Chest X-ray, PA view. Patient: 49 years old, sex F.
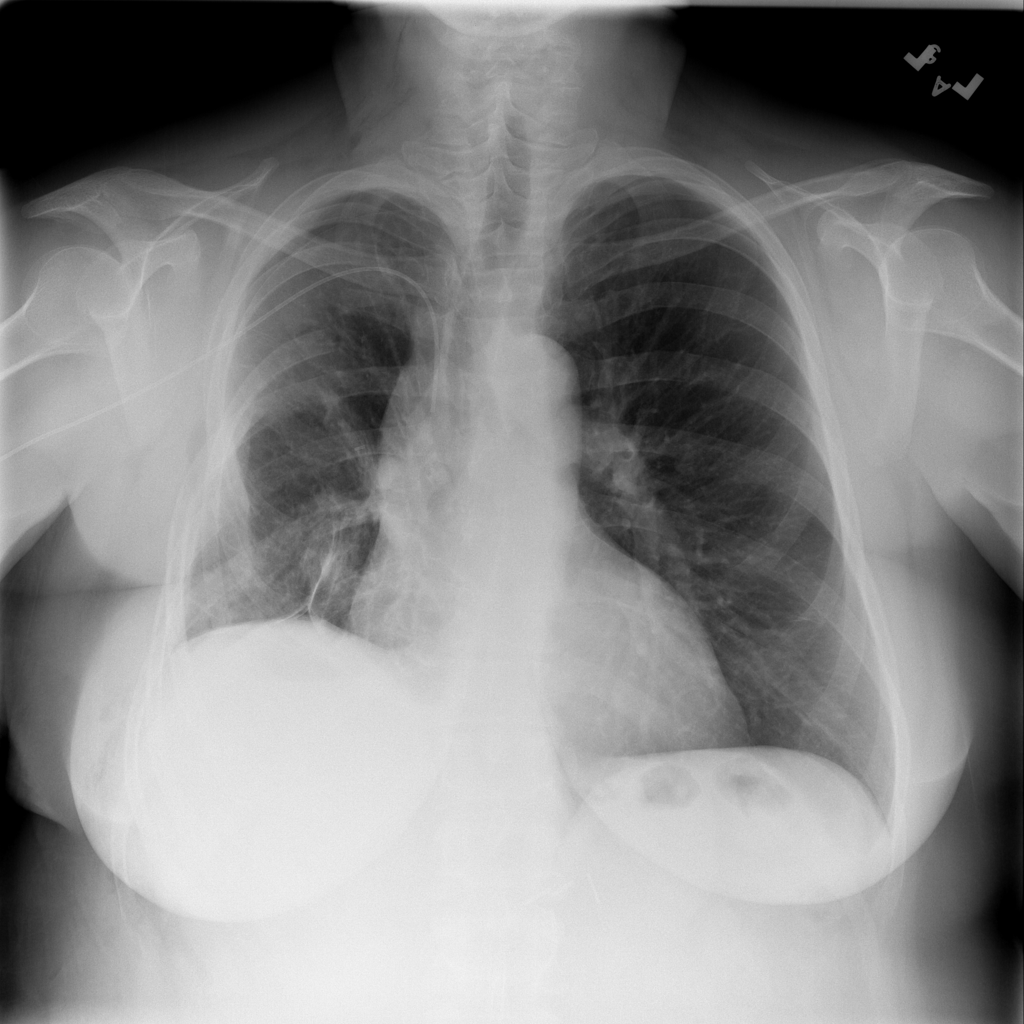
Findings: No Finding